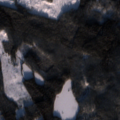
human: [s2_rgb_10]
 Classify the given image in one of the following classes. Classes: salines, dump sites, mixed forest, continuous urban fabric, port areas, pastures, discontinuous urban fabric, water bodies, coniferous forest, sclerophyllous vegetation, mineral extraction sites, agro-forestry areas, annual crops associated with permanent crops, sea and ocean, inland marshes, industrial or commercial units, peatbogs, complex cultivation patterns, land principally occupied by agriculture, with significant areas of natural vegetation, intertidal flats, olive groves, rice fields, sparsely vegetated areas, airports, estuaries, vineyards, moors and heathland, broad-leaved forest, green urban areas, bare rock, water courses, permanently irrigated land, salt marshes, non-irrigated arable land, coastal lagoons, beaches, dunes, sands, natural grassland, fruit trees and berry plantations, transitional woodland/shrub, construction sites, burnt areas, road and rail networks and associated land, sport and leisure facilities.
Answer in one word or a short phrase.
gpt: coniferous forest, transitional woodland/shrub, water bodies